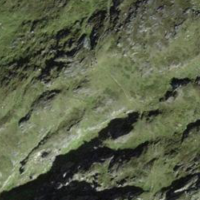
EUNIS habitat code: 26
Species observed at this site:
Geum montanum